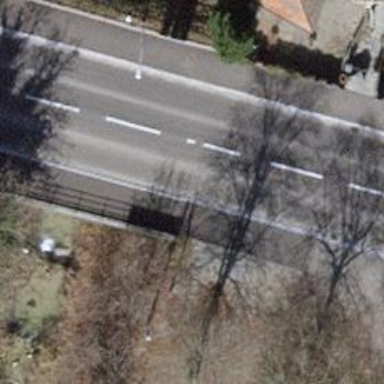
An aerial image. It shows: Primary highway bridge with asphalt surface.